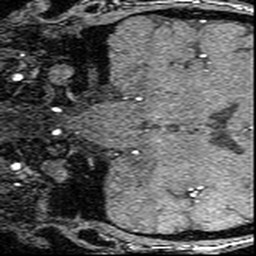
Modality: angio
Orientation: coronal
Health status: ill
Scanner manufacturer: siemens
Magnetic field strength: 3 T
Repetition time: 0.022 s
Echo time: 0.00395 s